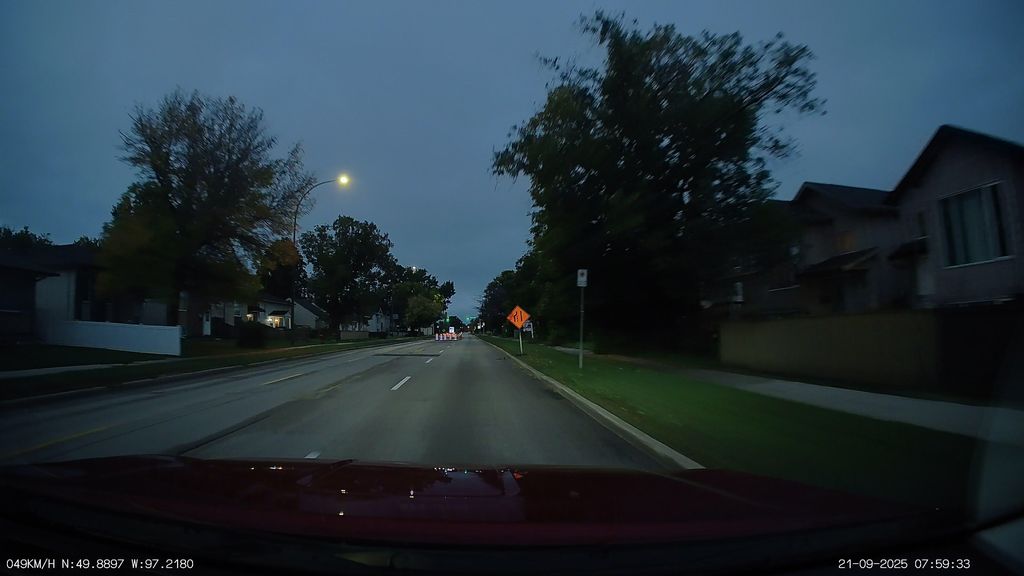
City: winnipeg